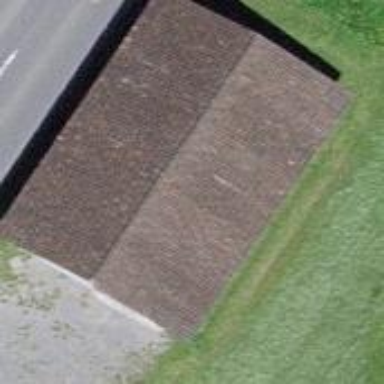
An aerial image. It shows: Shed.